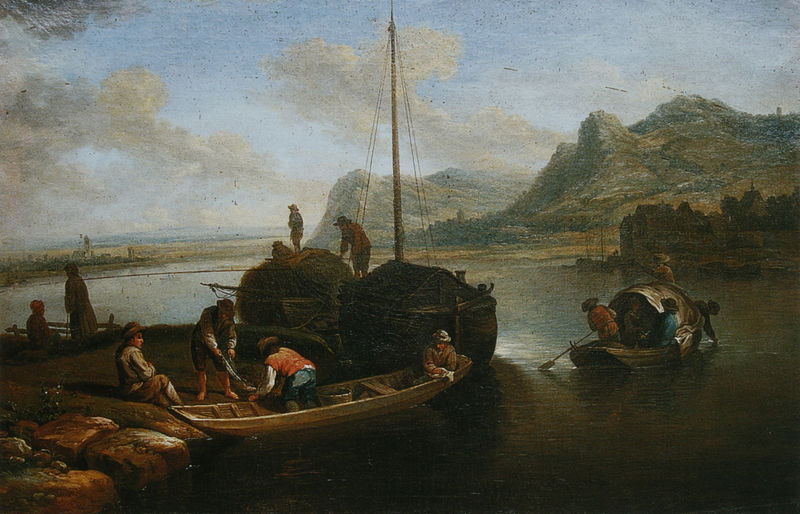
Titel: Ideale Flusslandschaft mit Fischern
Künstler: Christian Georg d. Ä. Schütz
Standort: Mainz
Institution: Landesmuseum
Schlagwörter: berg, blau, dunkel, felsen, himmel, mann, meer, schatten, wasser, weiß, wolken, bäume, fluss, frauen, grün, landschaft, menschen, see, sitzen, stadt, ufer, blume, braun, frau, grau, hell, hintergrund, holz, hut, hüte, licht, männer, rücken, stroh, zeichnung, dach, gras, haus, hund, rot, wiese, wolke, leute, hose, leinen, stehen, stein, steine, holland, ferne, gräser, horizont, häuser, hügel, nass, natur, spiegelung, weite, flach, gewässer, kirche, sonne, land, gold, personen, pflanzen, wald, arbeit, bauern, boot, boote, kahn, paddel, ruder, turm, schiff, schiffe, segel, strand, italien, ort, fischer, mast, netze, schiffer, getreide, heu, berge, fels, gebirge, dorf, dunst, nebel, beladen, hafen, ladung, kai, lastkahn, romantik, constable, landung, seile, ruderboot, rudern, homme, stimmung, weste, anlegen, ortschaft, tusche, haken, fischerboote, siedlung, kniebundhose, fähre, netz, fische, eau, zelt, montagne, fischen, paddeln, überfahrt, übersetzen, mer, vermeer, padel, rivière, fischzug, john, voilier, packen, rembrandt, bateau, bord, bolz, menschen fischer, van eyck, el, e, männeöacken, nppz, époque, partir, civilisationq, civilisation